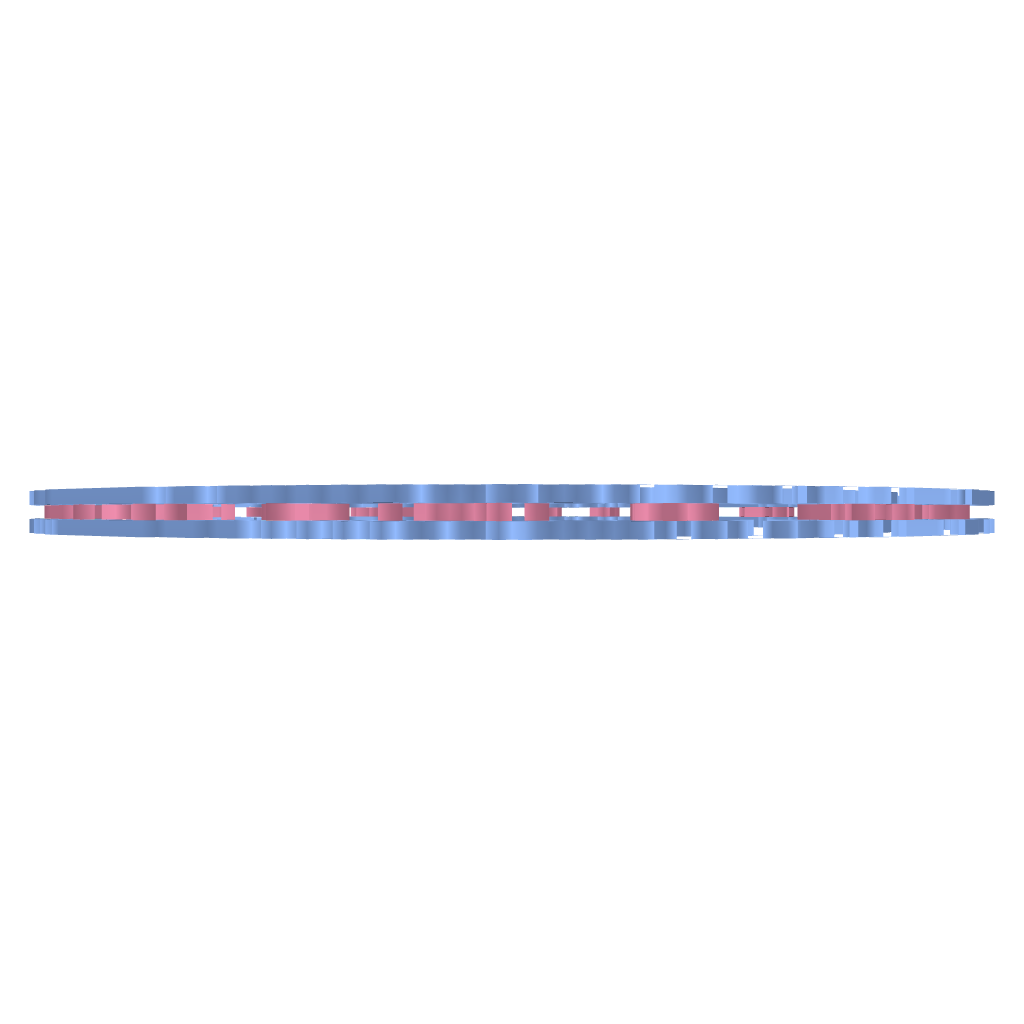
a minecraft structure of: The magic circle